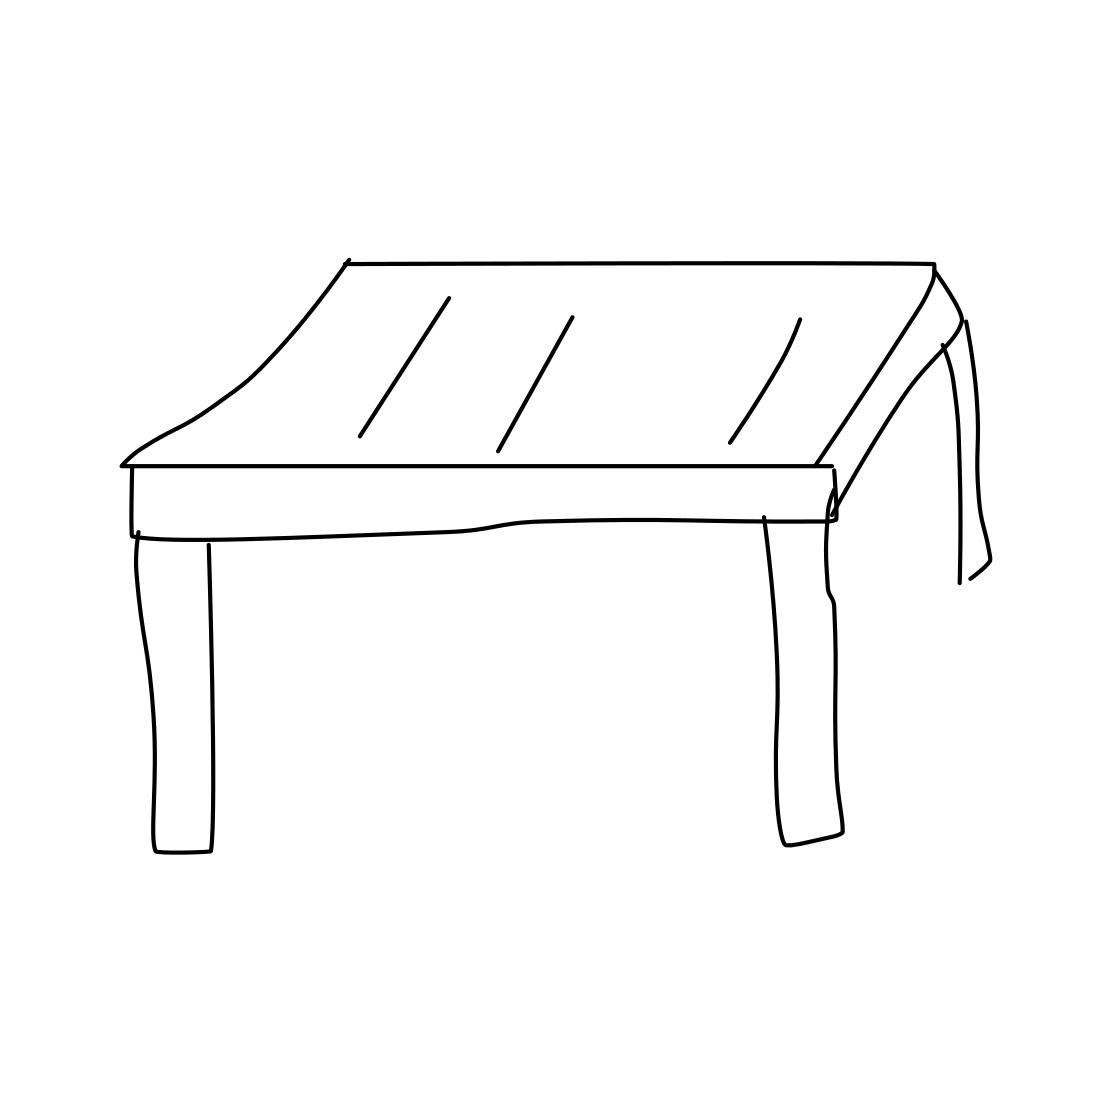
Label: table